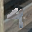
Label: 4